Question: Further to my <URL>.
Since I went to github commit in split mode & tried to copy the content. but it seems it copies both additions and deletions for that file eg..
- Is there any tool that will allow me to copy only additions part from selected lines? - Any command line tool also be ok.
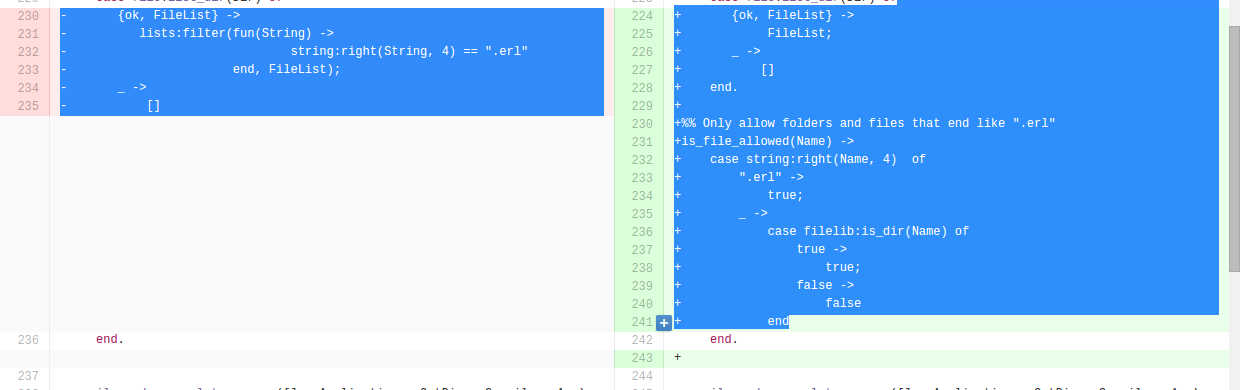
Answer: git add -p
can be used to commit some changes(not all) with in a file.